Question: Is it possible to create a textbox in Visual Studio like this:

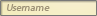
Answer: You would just need to handle three TextBox events, in the Designer set the text of the TextBox to "username" and make it Font Italics then set TextBox BackColor to LightYellow,the rest is handled by Event handlers...
'''
private void textBox1_TextChanged(object sender, EventArgs e)
{
if (textBox1.Text == "")
ChangeTextBoxtoWatermark();
}
private void textBox1_MouseEnter(object sender, EventArgs e)
{
if (textBox1.Text == "username")
{
textBox1.Text = "";
textBox1.Font = new Font(this.Font, FontStyle.Regular);
textBox1.BackColor = Color.White;
}
}
private void textBox1_MouseLeave(object sender, EventArgs e)
{
if (textBox1.Text == "")
ChangeTextBoxtoWatermark();
}
private void ChangeTextBoxtoWatermark()
{
textBox1.Font = new Font(this.Font, FontStyle.Italic);
textBox1.BackColor = Color.LightYellow;
textBox1.Text = "username";
}
'''